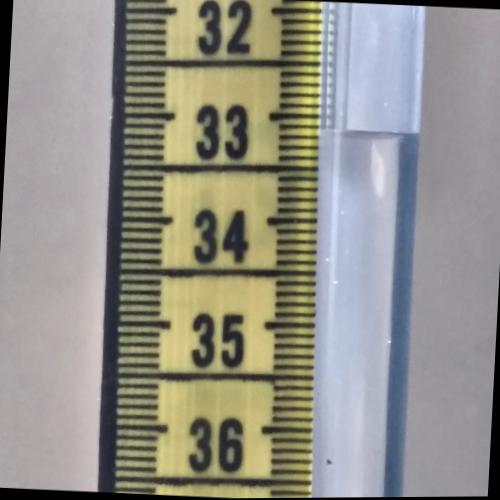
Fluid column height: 33.1 cm